Question: I'm trying to merge/concat 2 objects, such a way that currently i have:
'''
var mergeObj = {};
var obj1 = { name: 'abd', id: <PHONE>, color: 'red' }
var obj2 = { name: 'abc1', id:387589, color: 'blue'}
'''
Now if I merge it should be:
'''
Object {obj1: Object, obj2: Object}
'''
However I tried the following:
'''
mergeObj = obj1.merge(obj2);
'''
and it merges to one object, which is not what i'm looking for. I want to merge in such a way that the final object will have 2 fields: 'obj1' and 'obj2'.
Ex:

is it possible?? Any ideas?
thanks~
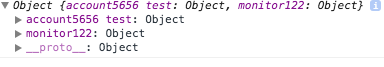
Answer: have a look at this code
'''
var mergeObj = {};
var obj1 = { name: 'abd', id: <PHONE>, color: 'red' }
var obj2 = { name: 'abc1', id:387589, color: 'blue'}
mergeObj.obj1=obj1;
mergeObj.obj2=obj2;
console.log(mergeObj)
'''